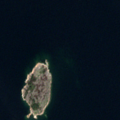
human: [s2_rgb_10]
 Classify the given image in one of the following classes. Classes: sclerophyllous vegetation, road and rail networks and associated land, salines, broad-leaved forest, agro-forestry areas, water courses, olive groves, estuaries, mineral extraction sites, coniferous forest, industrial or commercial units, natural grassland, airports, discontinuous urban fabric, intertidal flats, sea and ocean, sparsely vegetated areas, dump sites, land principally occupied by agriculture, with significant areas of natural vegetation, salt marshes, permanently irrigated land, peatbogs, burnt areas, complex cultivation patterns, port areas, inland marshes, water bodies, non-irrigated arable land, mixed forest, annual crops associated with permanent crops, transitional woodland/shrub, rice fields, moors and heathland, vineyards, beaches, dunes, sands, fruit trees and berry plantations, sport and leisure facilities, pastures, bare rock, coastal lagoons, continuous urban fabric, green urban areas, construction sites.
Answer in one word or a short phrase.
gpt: sea and ocean